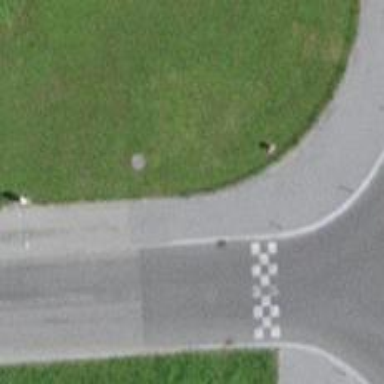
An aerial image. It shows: Kerb serving as barrier.